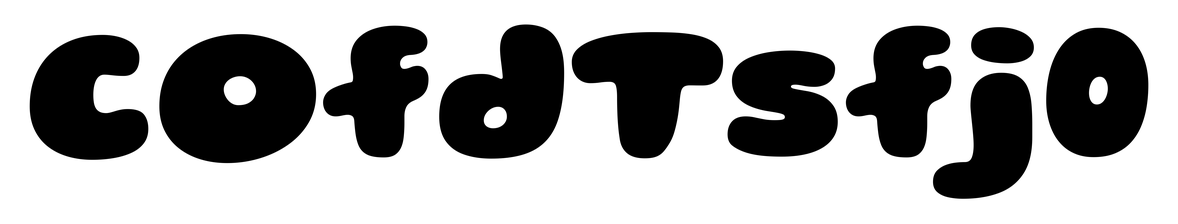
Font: Gluten_Black